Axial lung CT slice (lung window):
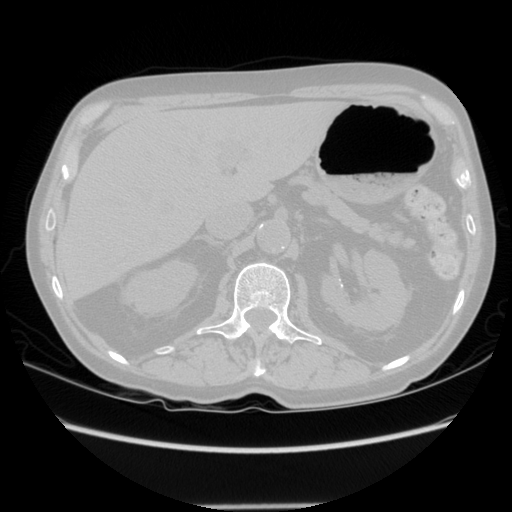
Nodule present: no